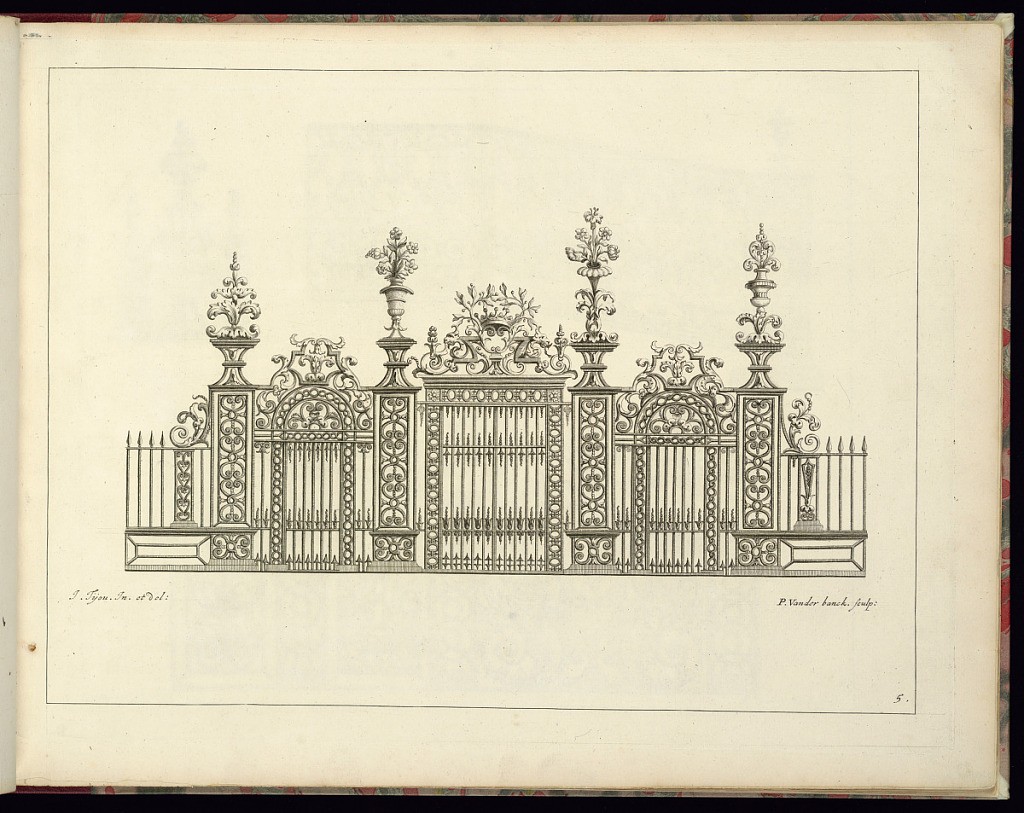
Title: Ironwork Gate Design
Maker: Jean Tijou, French, active 1689 - 1712
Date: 1693
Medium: Etching on laid paper
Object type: Print
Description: Design for an ironwork screen with a gate for Wimpole Hall, Cambridgeshire, United Kingdom, featuring floral vase finials, scrolling leaves (rinceaux), foliate scrolls, fleurons, terminal animal heads, foliate branches, and a crown. The plate is signed and numbered.